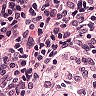
Metastatic tissue present: no